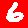
Digit: 6